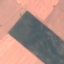
Land use / land cover class: AnnualCrop